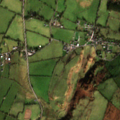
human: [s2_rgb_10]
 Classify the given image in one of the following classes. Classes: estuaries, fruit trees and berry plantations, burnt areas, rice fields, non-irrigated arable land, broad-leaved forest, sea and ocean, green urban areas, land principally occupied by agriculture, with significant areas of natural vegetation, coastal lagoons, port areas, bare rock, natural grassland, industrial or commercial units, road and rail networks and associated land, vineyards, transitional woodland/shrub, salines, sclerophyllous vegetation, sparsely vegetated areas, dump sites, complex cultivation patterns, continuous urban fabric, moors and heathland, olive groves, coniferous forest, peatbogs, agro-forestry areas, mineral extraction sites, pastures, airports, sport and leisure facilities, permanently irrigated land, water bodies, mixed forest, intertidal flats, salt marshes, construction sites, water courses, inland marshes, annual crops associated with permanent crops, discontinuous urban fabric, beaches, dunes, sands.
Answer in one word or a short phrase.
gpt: pastures, land principally occupied by agriculture, with significant areas of natural vegetation, coniferous forest, mixed forest, moors and heathland